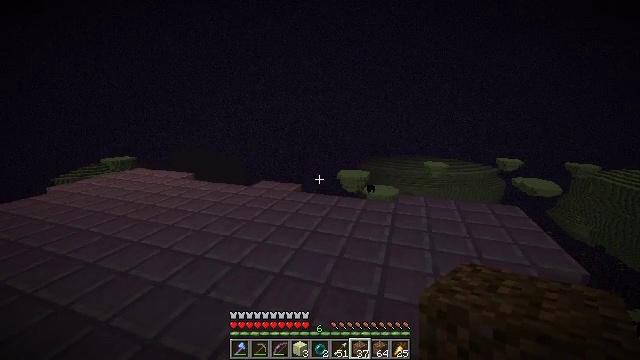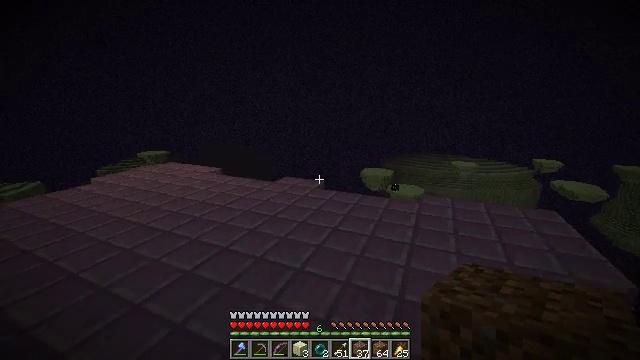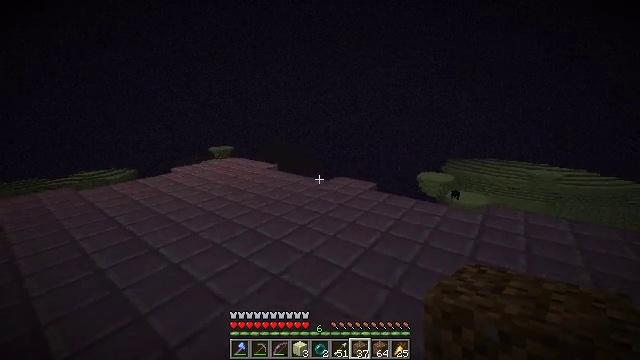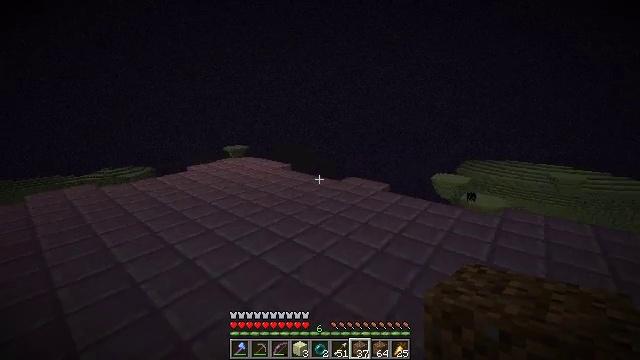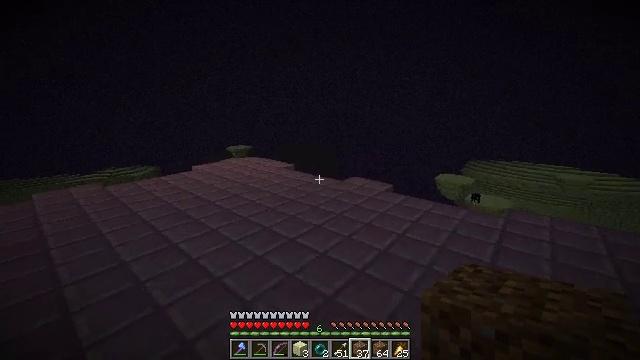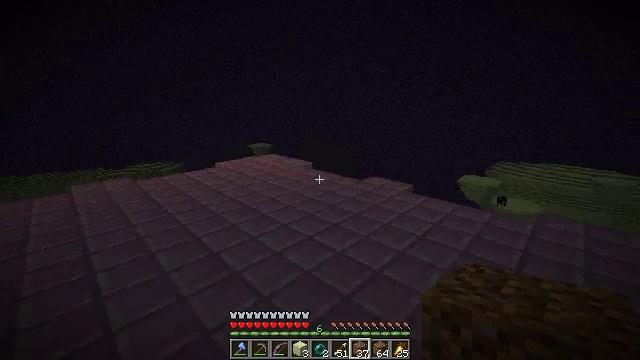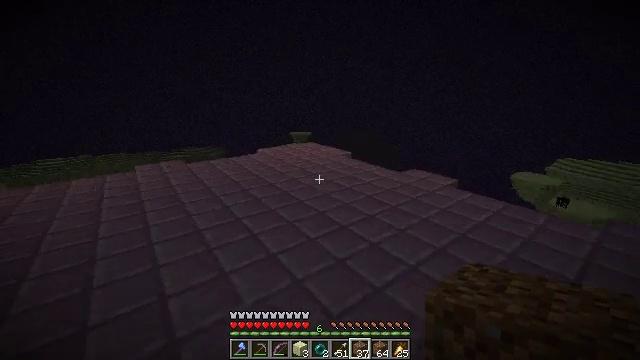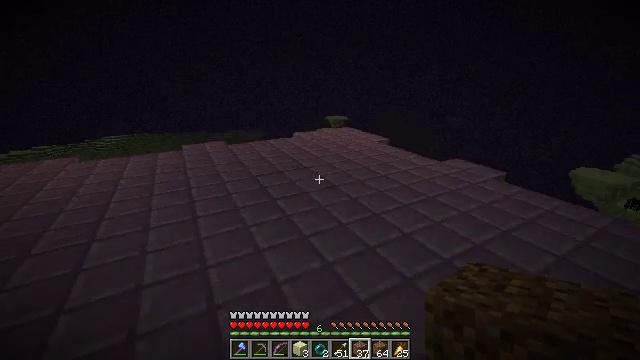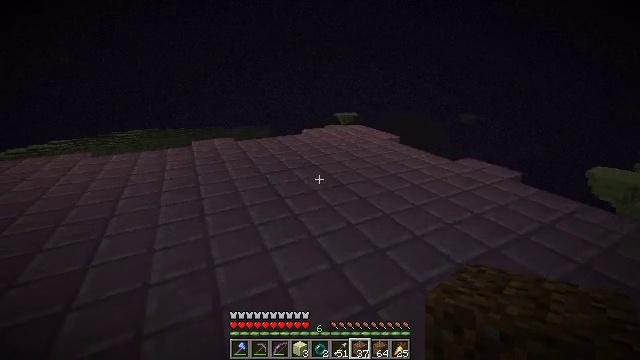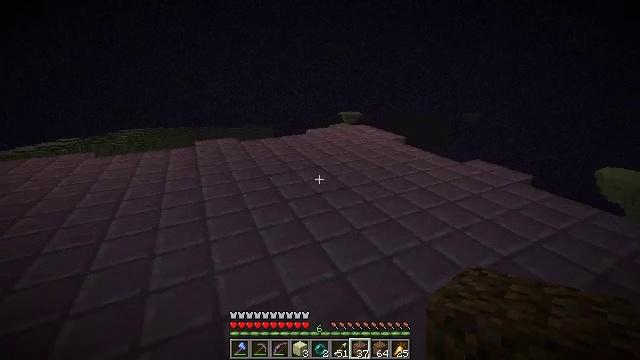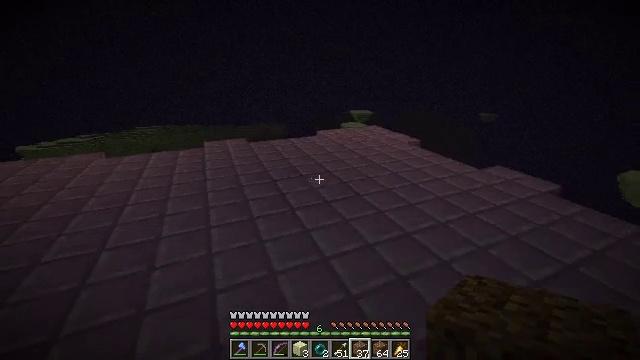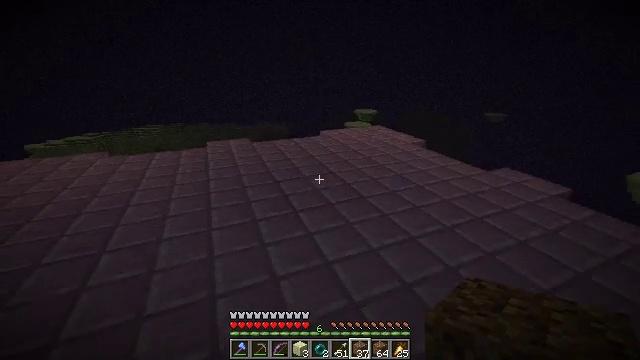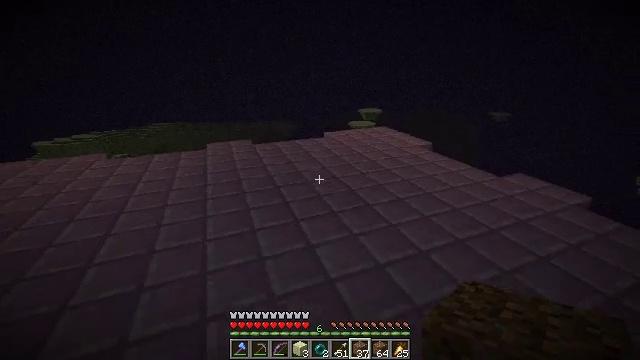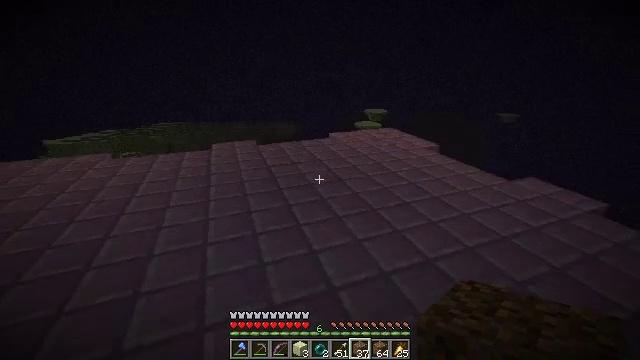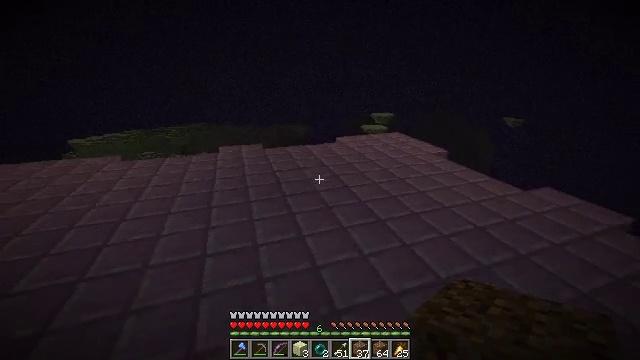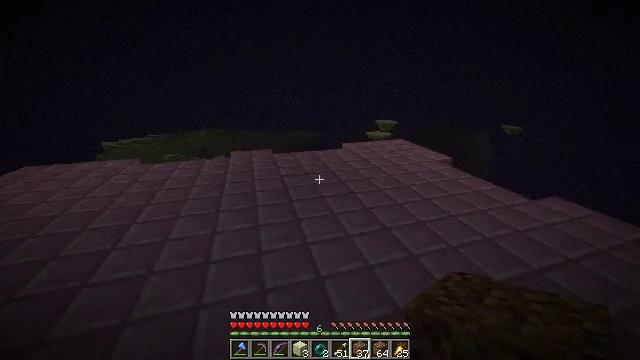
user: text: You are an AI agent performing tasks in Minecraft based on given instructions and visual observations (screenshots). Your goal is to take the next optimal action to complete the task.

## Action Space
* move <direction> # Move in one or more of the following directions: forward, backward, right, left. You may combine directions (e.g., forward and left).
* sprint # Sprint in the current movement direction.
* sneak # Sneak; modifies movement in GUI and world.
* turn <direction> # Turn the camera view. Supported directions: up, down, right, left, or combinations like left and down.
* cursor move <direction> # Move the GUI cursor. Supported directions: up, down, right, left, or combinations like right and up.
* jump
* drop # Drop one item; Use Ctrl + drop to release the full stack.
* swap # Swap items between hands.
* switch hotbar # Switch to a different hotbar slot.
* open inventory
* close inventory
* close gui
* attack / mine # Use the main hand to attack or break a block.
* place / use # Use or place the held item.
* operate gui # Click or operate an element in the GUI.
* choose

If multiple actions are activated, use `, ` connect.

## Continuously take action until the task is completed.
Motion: motion action
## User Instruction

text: Break the purpur block to collect it.
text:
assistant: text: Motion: turn left
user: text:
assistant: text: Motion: turn left
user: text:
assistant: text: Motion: turn left
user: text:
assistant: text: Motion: no_op
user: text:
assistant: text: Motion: turn left
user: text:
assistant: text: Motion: turn left and down
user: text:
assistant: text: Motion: turn left and down
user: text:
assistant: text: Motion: move forward, turn left
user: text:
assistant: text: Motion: move forward
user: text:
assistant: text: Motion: move forward, turn left
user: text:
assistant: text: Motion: move forward
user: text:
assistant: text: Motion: no_op
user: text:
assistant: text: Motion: move forward, turn left
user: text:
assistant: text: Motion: move forward, turn left
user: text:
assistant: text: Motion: move forward, turn left
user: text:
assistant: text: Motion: move forward
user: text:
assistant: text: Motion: move forward
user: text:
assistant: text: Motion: move forward
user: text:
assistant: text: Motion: move forward
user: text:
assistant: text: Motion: move forward
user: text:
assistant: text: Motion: move forward
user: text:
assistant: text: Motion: move forward
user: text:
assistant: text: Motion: move forward
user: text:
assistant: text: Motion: move forward
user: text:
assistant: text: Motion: move forward
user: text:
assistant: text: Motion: move forward, turn right
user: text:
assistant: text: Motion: move forward, turn right and down
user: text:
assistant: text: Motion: move forward, turn right and down
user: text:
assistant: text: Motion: move forward, turn right and down
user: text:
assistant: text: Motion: move forward, turn right and down